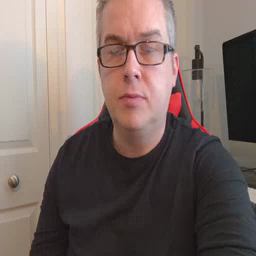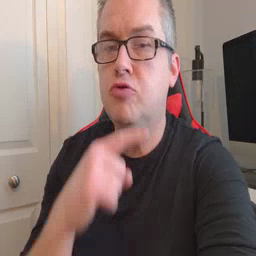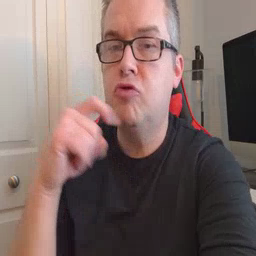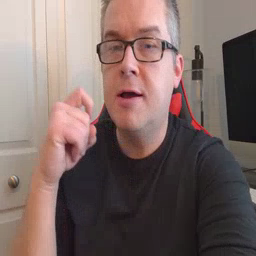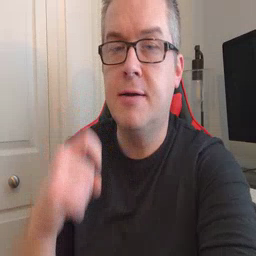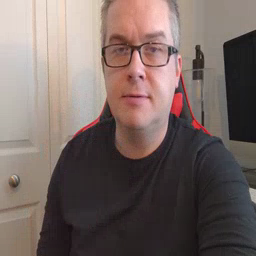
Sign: dryer